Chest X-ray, PA view. Patient: 47 years old, sex M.
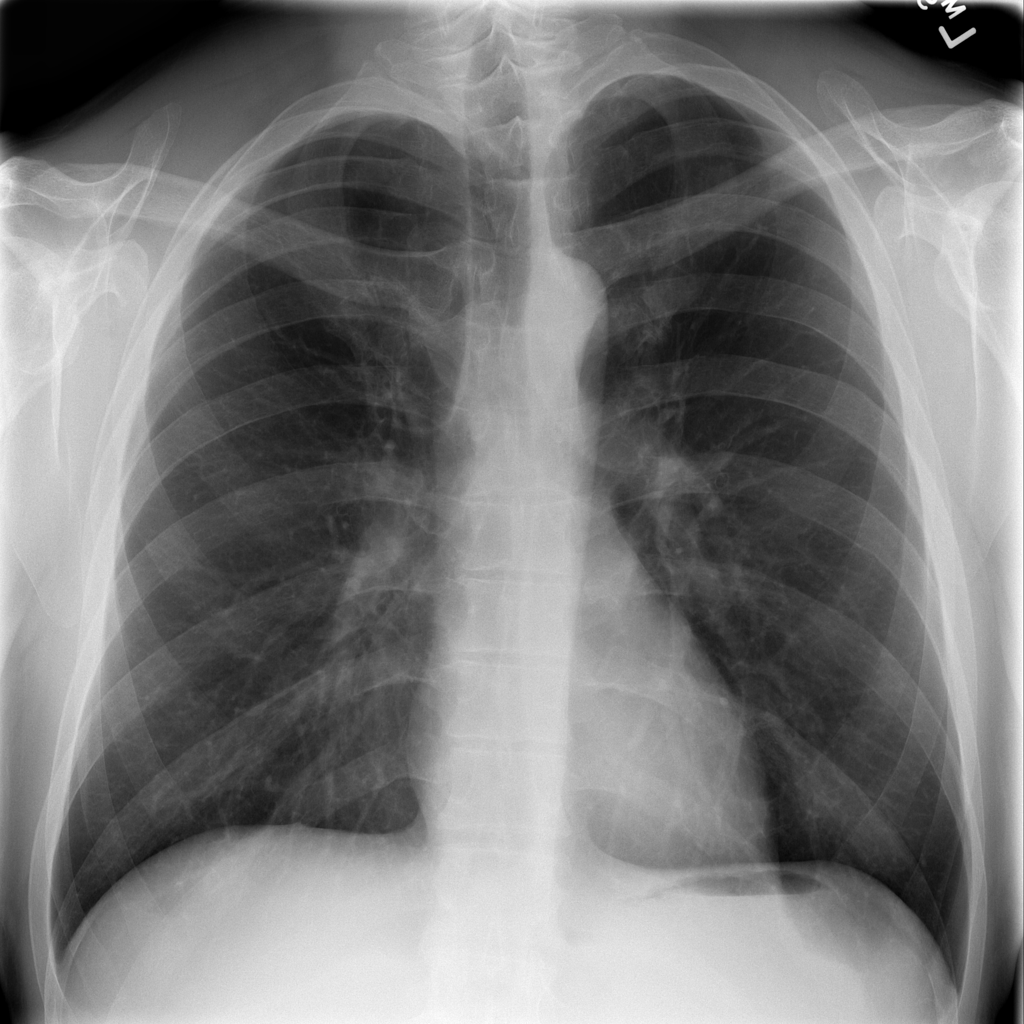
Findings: No Finding